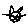
Label: cat